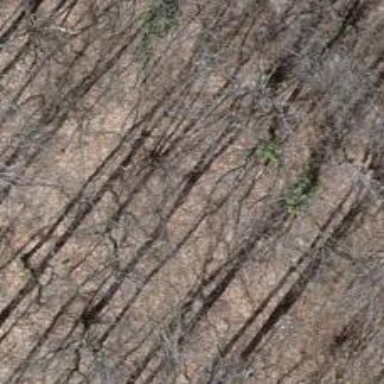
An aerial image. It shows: Path on the ground.